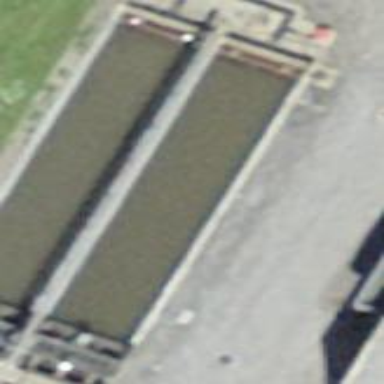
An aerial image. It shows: Body of wastewater.